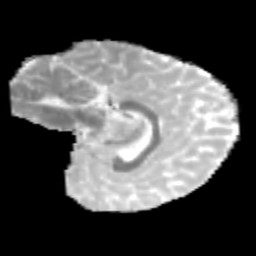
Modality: MD
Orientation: sagittal
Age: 10
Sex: female
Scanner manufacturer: siemens
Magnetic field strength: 3 T
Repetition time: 3.8 s
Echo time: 0.07 s